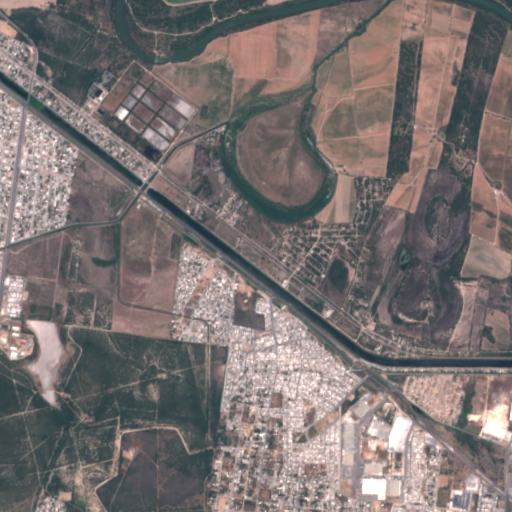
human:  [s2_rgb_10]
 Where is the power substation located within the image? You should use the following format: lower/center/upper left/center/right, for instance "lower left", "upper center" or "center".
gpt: The power substation is located in the lower right of the image.
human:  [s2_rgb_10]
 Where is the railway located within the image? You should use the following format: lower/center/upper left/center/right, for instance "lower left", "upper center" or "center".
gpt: The railway is located in the upper left of the image.
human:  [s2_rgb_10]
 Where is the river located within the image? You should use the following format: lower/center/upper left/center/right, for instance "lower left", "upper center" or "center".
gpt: The river is located in the upper of the image.
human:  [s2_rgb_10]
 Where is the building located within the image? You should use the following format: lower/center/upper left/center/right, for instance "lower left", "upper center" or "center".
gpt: The building is located in the upper left of the image.
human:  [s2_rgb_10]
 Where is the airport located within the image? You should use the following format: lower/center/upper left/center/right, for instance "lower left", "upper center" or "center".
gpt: There is no airport in the image.